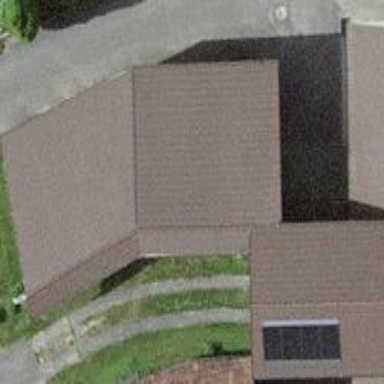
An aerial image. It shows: Garage building.